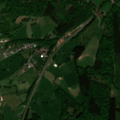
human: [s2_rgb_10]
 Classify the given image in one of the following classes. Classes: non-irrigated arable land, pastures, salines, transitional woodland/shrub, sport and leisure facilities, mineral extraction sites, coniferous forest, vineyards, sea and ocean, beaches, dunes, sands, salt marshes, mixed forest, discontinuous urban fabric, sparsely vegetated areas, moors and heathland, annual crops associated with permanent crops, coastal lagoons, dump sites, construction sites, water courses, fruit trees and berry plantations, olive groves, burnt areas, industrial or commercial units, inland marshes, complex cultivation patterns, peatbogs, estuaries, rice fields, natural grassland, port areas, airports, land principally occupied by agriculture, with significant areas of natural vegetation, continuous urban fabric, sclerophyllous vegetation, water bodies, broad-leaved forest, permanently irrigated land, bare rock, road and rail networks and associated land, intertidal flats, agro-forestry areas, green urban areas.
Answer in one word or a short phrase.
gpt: discontinuous urban fabric, pastures, broad-leaved forest, mixed forest